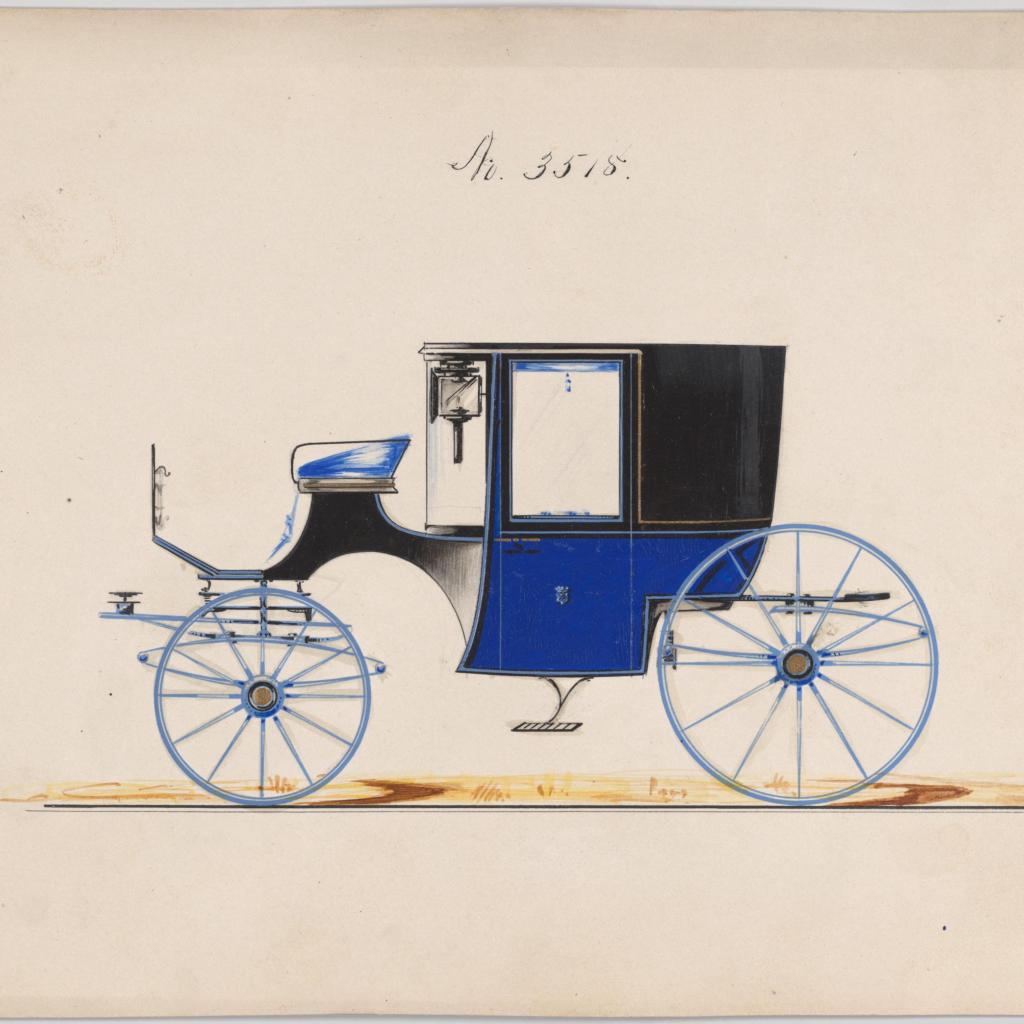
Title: Design for Coupé, no. 3515
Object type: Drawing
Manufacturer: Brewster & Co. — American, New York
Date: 1879
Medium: Pen and black ink, watercolor and gouache with gum arabic and metallic ink
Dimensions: sheet: 6 7/8 x 9 3/16 in. (17.5 x 23.3 cm)
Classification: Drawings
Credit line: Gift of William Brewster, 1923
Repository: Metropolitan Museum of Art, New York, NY